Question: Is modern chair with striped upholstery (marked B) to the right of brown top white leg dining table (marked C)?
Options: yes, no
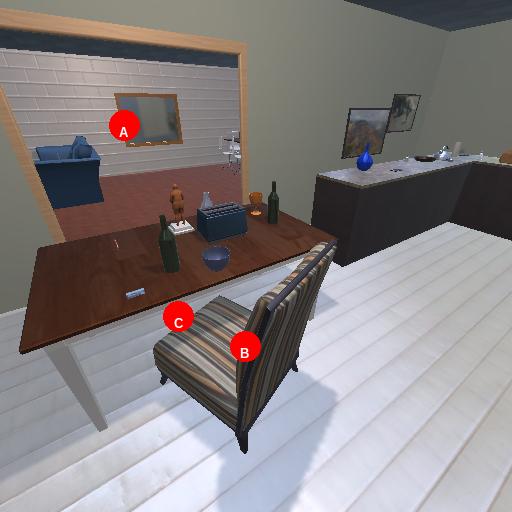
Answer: yes